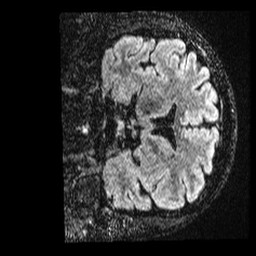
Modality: FLAIR
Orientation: coronal
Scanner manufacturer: ge
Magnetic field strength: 1.5 T
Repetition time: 5.7 s
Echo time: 0.135 s